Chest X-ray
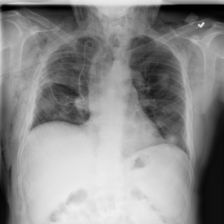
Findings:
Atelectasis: negative
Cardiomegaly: negative
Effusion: negative
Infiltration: negative
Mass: positive
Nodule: negative
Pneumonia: negative
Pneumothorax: positive
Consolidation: negative
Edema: negative
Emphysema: negative
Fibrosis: negative
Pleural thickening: negative
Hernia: negative